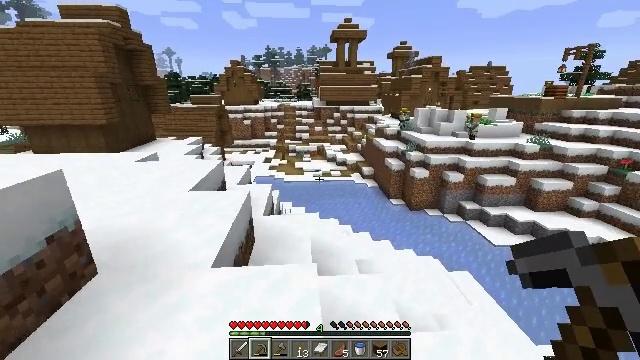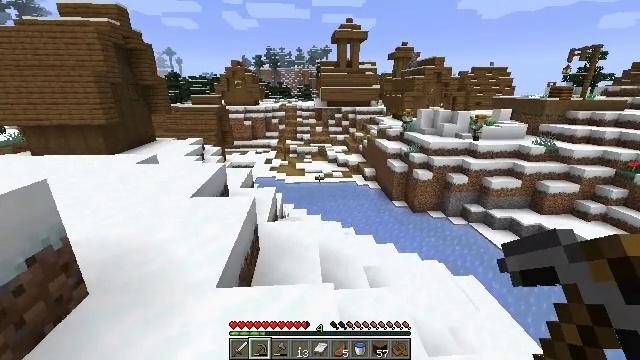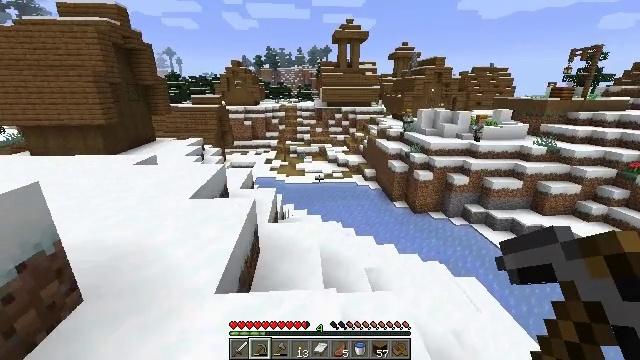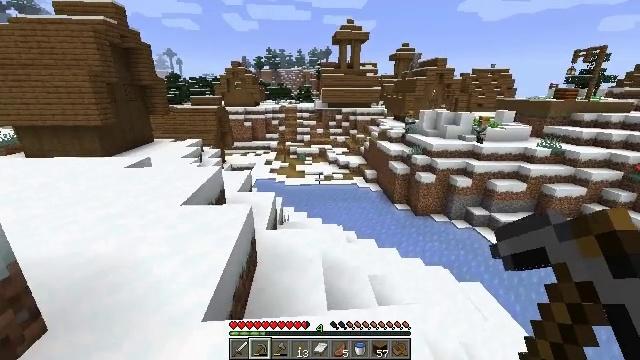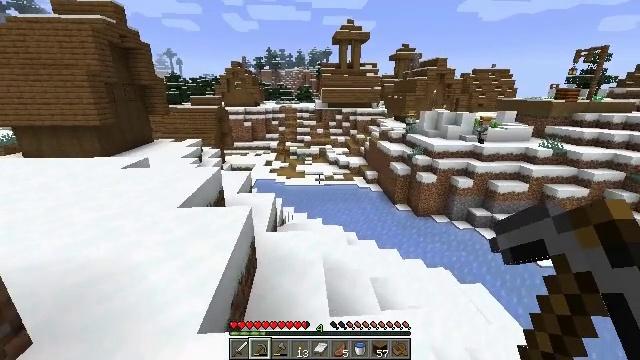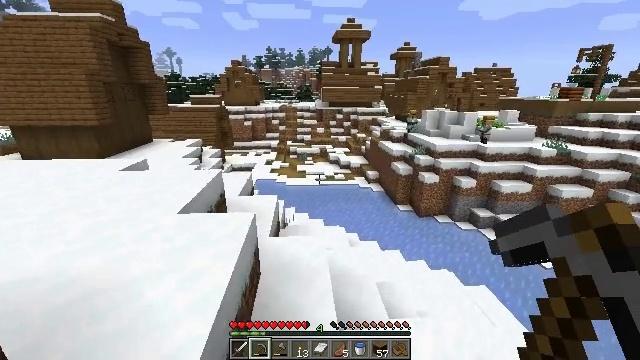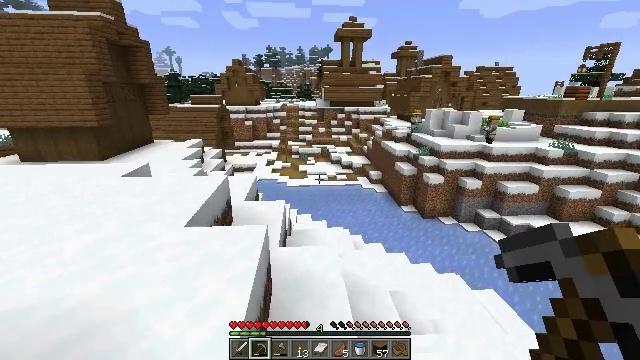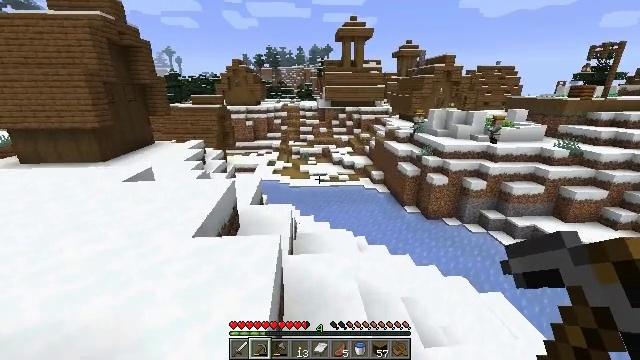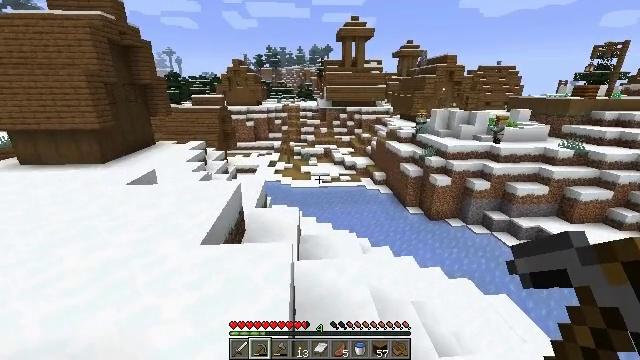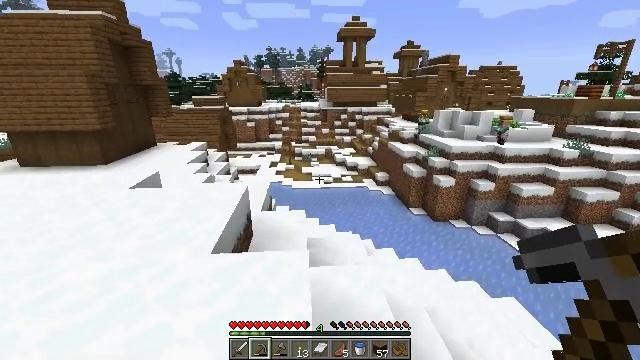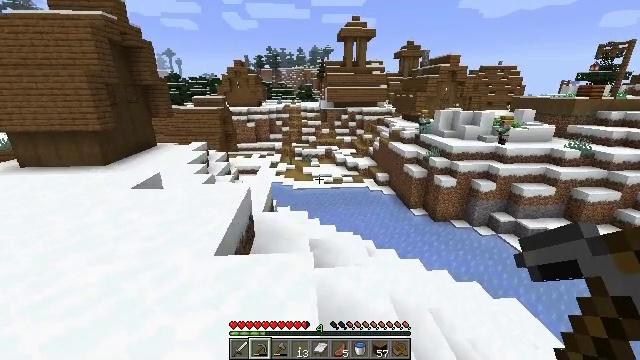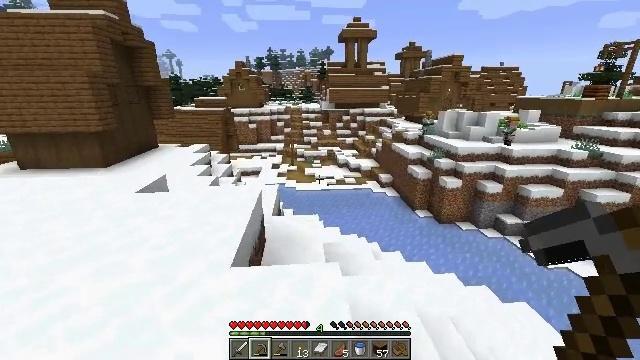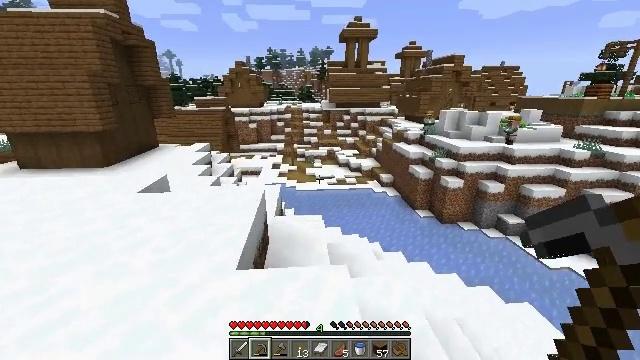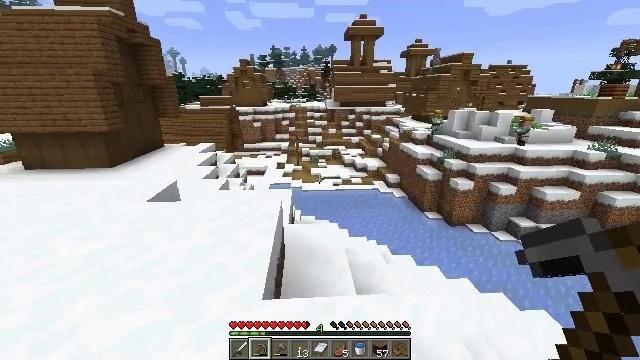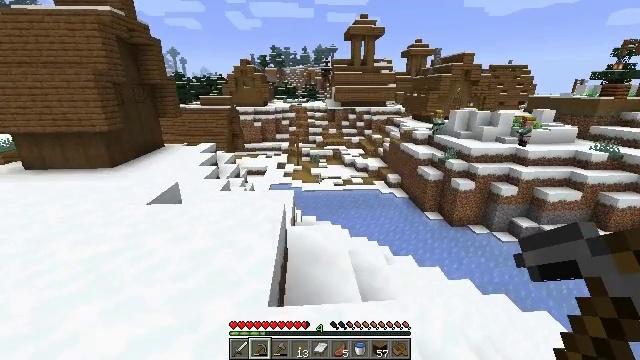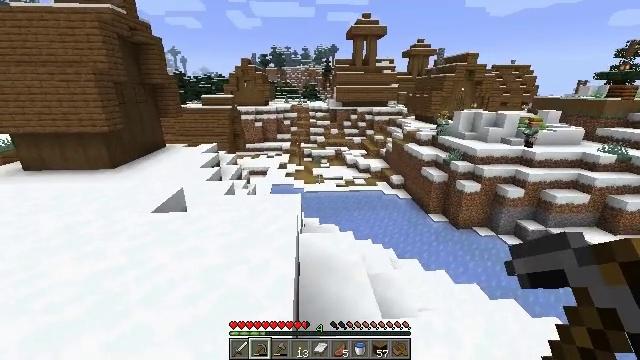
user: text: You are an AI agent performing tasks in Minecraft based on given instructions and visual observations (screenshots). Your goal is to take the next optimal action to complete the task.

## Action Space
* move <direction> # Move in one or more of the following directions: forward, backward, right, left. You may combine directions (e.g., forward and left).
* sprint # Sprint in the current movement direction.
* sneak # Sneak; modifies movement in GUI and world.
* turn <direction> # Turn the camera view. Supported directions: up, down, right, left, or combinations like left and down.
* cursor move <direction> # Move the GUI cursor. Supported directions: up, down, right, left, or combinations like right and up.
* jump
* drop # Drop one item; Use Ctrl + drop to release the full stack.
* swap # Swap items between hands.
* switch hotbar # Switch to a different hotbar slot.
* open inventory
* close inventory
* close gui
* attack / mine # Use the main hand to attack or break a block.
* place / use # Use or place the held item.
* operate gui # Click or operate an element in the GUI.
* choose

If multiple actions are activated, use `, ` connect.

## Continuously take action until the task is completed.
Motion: motion action
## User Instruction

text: Gather the lantern to use it later.
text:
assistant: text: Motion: move forward
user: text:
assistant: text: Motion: move forward
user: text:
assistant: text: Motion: move forward
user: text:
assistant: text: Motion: move forward and move left
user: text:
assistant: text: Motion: move forward and move left
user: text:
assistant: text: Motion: move forward and move left
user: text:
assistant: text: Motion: move forward and move left
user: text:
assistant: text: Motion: move forward and move left
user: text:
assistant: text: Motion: move forward and move left
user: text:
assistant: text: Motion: move forward and move left
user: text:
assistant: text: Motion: move forward and move left
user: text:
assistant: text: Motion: move forward and move left
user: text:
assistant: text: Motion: move forward and move left
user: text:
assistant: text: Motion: move forward and move left
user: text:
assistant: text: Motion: move forward and move left
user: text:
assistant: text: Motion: move forward and move left
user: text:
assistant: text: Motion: move forward and move left
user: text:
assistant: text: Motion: move forward and move left
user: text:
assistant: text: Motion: move forward and move left
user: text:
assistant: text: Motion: move forward and move left
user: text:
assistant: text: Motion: move forward and move left
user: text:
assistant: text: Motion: move forward and move left
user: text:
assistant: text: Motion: move forward and move left
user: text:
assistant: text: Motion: move forward and move left
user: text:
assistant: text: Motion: move forward and move left
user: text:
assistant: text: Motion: move forward and move left
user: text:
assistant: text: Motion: no_op
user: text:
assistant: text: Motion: move left
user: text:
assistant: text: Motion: move left
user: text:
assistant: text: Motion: move left, turn right